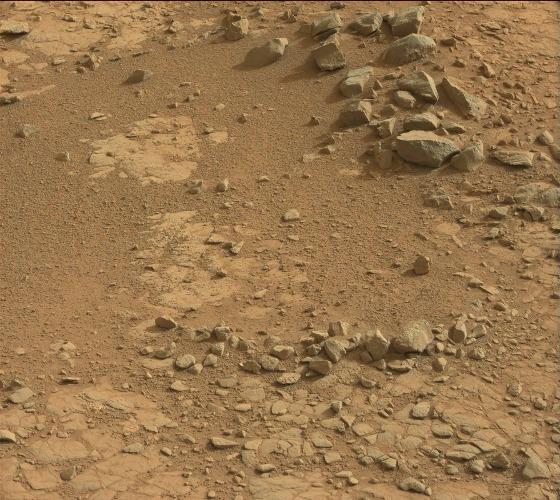
Terrain classes present: Bedrock, Gravel / Sand / Soil, Rock, Shadow